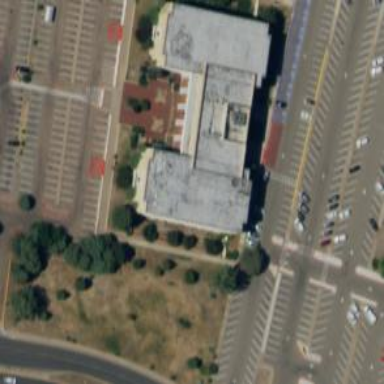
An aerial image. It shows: Government office.